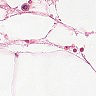
Metastatic tissue present: no